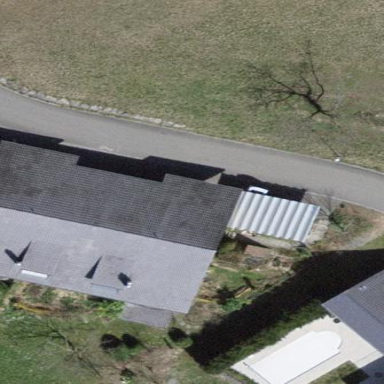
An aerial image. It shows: Building with tile roof.